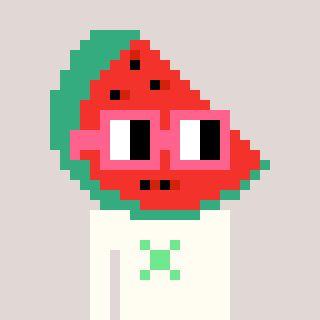
a pixel art character with square pink glasses, a watermelon-shaped head and a grayscale-colored body on a warm background